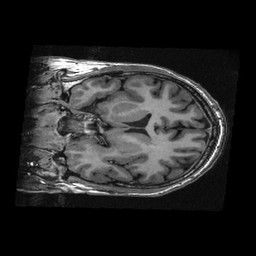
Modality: T1w
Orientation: coronal
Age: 22
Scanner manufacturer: ge
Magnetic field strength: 3 T
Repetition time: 0.008472 s
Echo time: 0.003168 s